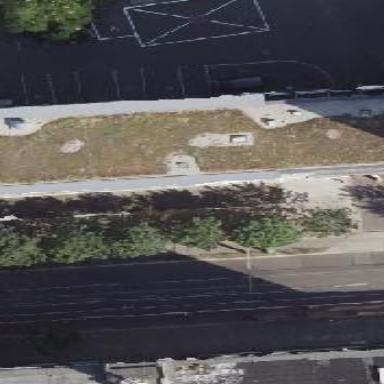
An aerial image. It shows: Building with flat roof covered in grass.